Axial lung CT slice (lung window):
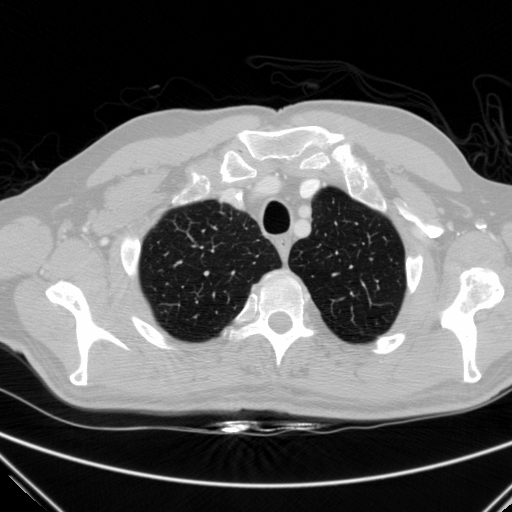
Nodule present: no